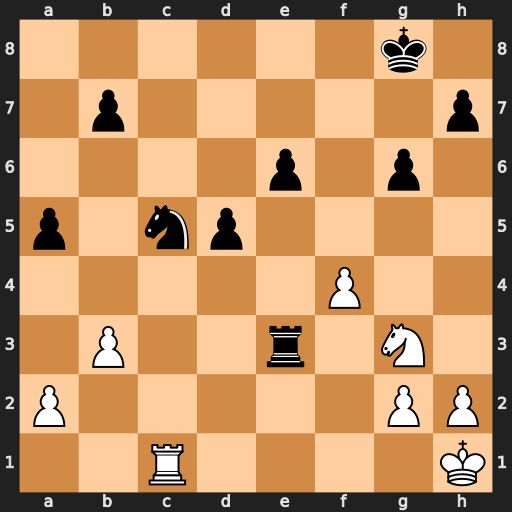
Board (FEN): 6k1/1p5p/4p1p1/p1np4/5P2/1P2r1N1/P5PP/2R4K
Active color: w
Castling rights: -
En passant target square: -
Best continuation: Nf1 Re2 Rxc5